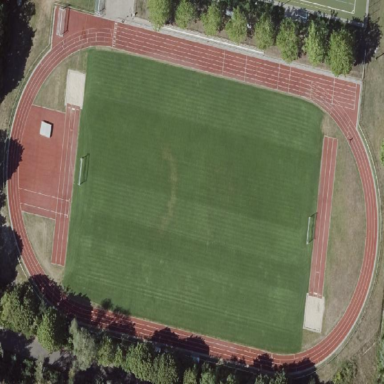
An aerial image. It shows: Athletics track located in leisure land area.